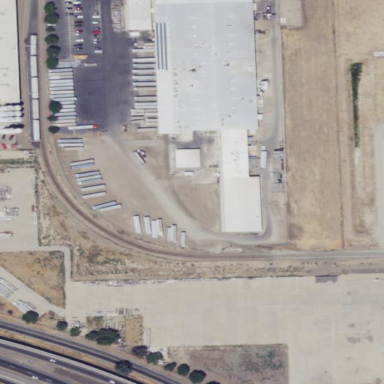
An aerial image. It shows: Manufacturing building.